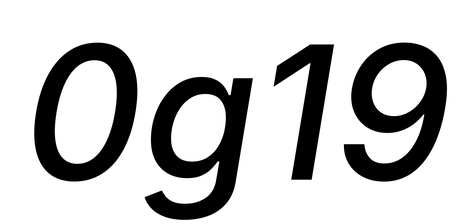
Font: Inter-Italic_Medium_Italic